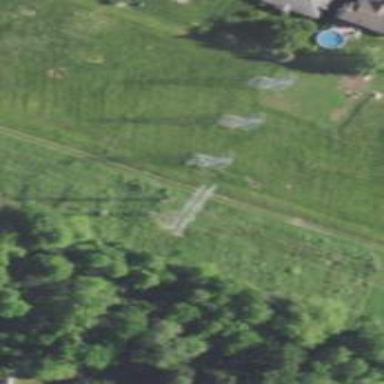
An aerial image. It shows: Lattice structure tower used for power distribution.